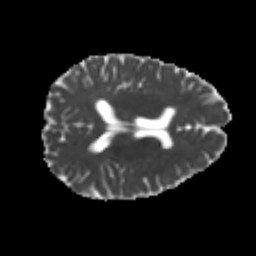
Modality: MD
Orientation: axial
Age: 24
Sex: female
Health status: healthy
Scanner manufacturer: philips
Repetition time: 7.384 s
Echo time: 0.08599 s